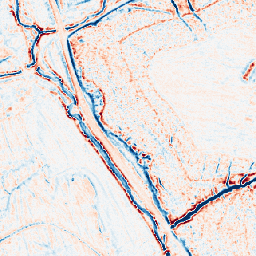
Category: edge_preserving
Decomposition family: bilateral
Decomposition parameters: d: 9
sigma_color: 100
sigma_space: 50
Upsampling method: area
Upsampling parameters: scale: 4
Upsampling scale: 4